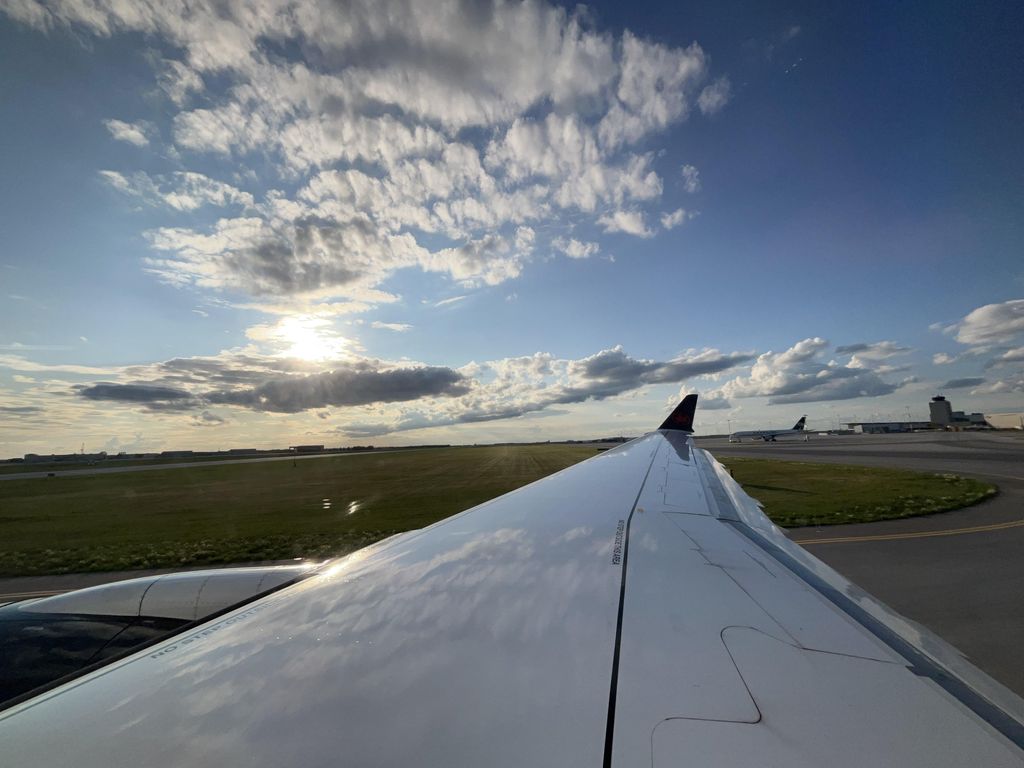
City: winnipeg